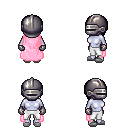
a pixel art fantasy rpg character, female body template, dark elf, purple skin, pink cape, white pants, black pageboy hairstyle, metal helm, metal gloves, white slippers, four views (front, back, left, right), 2x2 character sprite sheet, small pixel art, hard edges, no anti-aliasing